Question: I'm not even sure how to correctly ask this question, but is it possible to add listener here (on this textfield within 'ComboBox'), when 'ComboBox' is set as editable:

Currently I'm using 2 kinds of listeners for 'ComboBox'. Mouse and Change listener. 'MouseListener' for clicks on 'ComboBox' and 'ChangeListener' for selection of items within 'ComboBox'. But I have no idea what kind of listener should I use to listen for text entry.
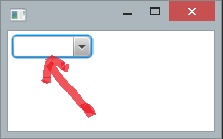
Answer: If you are only interested in the editable area ('TextField') of 'ComboBox', use 'ComboBox#getEditor()'.
'''
ComboBox combobox = new ComboBox();
combobox.setEditable(true);
combobox.getEditor().textProperty().addListener(new ChangeListener<String>() {
@Override
public void changed(ObservableValue<? extends String> observable,
String oldValue, String newValue) {
System.out.println("Text changed");
}
});
'''
The last text will be set to 'ComboBox''s 'valueProperty' when the 'TextField' loses its focus.